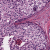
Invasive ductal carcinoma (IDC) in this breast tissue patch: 0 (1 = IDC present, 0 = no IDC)